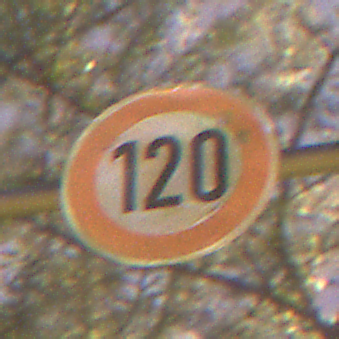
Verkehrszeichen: Geschwindigkeit120
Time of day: Night
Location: Outdoor (Suburban)
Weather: PartlyCloudy
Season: NotSpecified
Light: Artificial